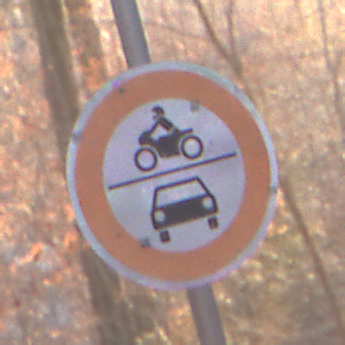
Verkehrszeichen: VerbotKraftfahrzeuge
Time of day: SunriseSunset
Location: Outdoor (Nature)
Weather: Clear
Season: Autumn
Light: Natural